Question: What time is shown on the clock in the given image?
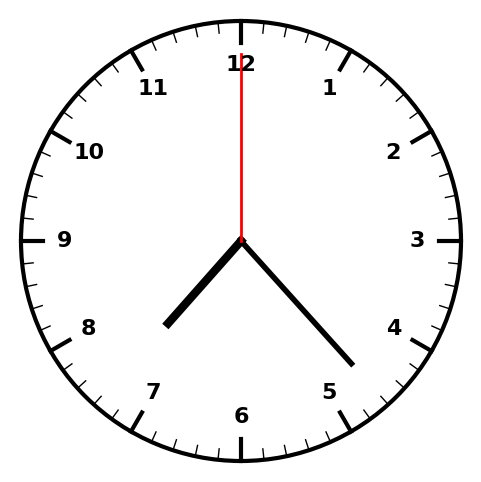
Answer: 07:23:00